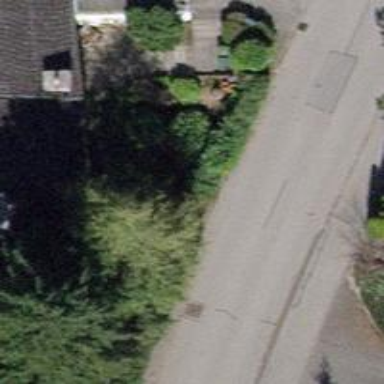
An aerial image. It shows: Urban tree adds touch of nature to the surroundings.